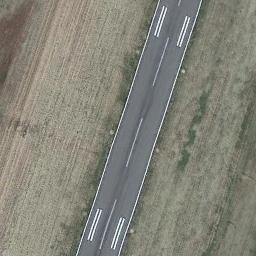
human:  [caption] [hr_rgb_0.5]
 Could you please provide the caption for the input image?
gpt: The runway with several touchdown zone markings goes through the clearing .

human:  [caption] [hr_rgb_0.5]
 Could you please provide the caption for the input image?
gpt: The runway is surrounded by grass .

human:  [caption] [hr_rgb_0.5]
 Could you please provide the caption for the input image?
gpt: The runway is on the grass next to the bare land .

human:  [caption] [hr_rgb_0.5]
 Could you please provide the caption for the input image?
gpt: There is a green lawn next to the runway, With white dashes of varying thickness on the runway .

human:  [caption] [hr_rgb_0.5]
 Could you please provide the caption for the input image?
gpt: There are bare land beside the runway .